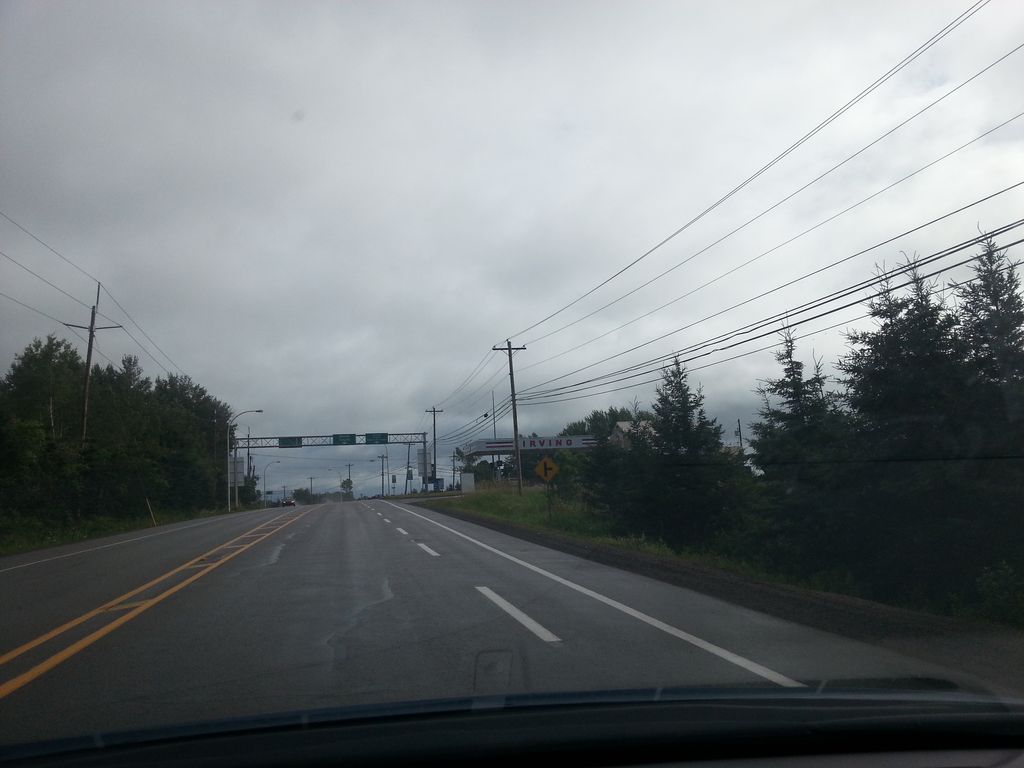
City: charlottetown